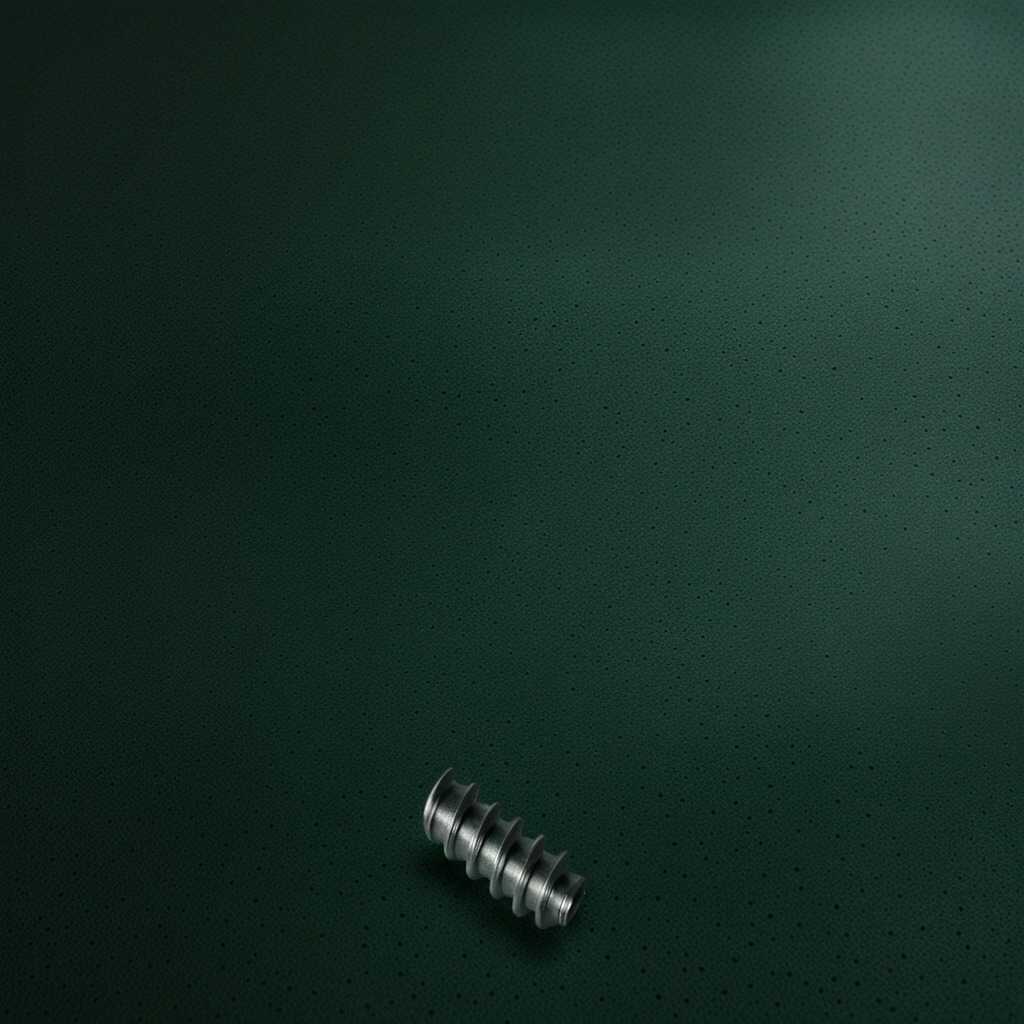
A metal screw is lying on the granite tabletop.